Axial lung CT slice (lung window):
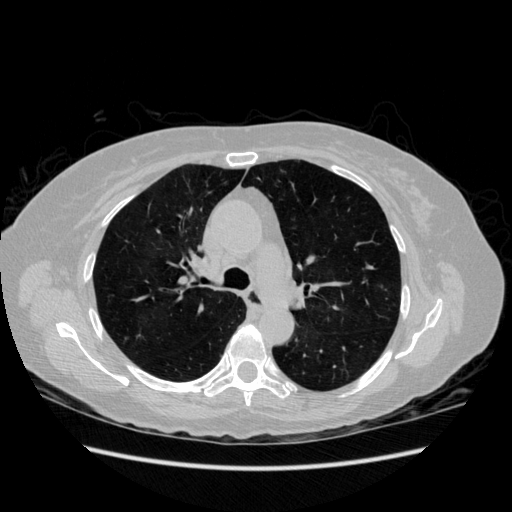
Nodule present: no